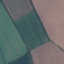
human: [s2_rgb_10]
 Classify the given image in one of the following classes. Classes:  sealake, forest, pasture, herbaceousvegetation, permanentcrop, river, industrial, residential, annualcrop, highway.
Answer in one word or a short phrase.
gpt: AnnualCrop